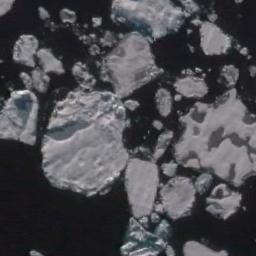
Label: sea_ice